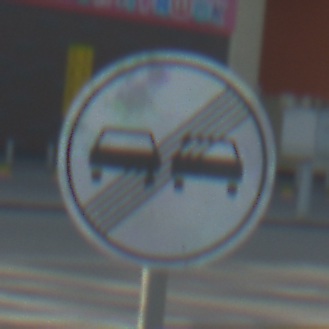
Verkehrszeichen: EndeUeberholverbot
Umgebung: Outdoor, Suburban
Tageszeit: MorningAfternoon
Wetter: PartlyCloudy
Licht: Natural
Jahreszeit: NotSpecified
Kontrast: HighContrast